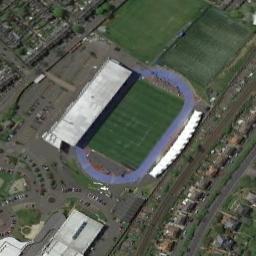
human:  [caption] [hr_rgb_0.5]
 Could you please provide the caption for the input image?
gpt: This stadium has a white podium and a blue runway .

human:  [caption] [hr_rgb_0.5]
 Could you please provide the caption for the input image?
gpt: There are many cars in the parking lot next to the stadium .

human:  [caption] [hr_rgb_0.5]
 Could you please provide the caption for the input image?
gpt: The stadium is on the grass next to some trees .

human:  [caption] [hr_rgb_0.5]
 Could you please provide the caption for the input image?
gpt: Oval stadium next to lawn and building .

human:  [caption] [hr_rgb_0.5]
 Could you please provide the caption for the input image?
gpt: There are some buildings and green lawns beside the stadium .